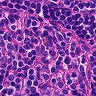
Metastatic tissue present: no